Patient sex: M
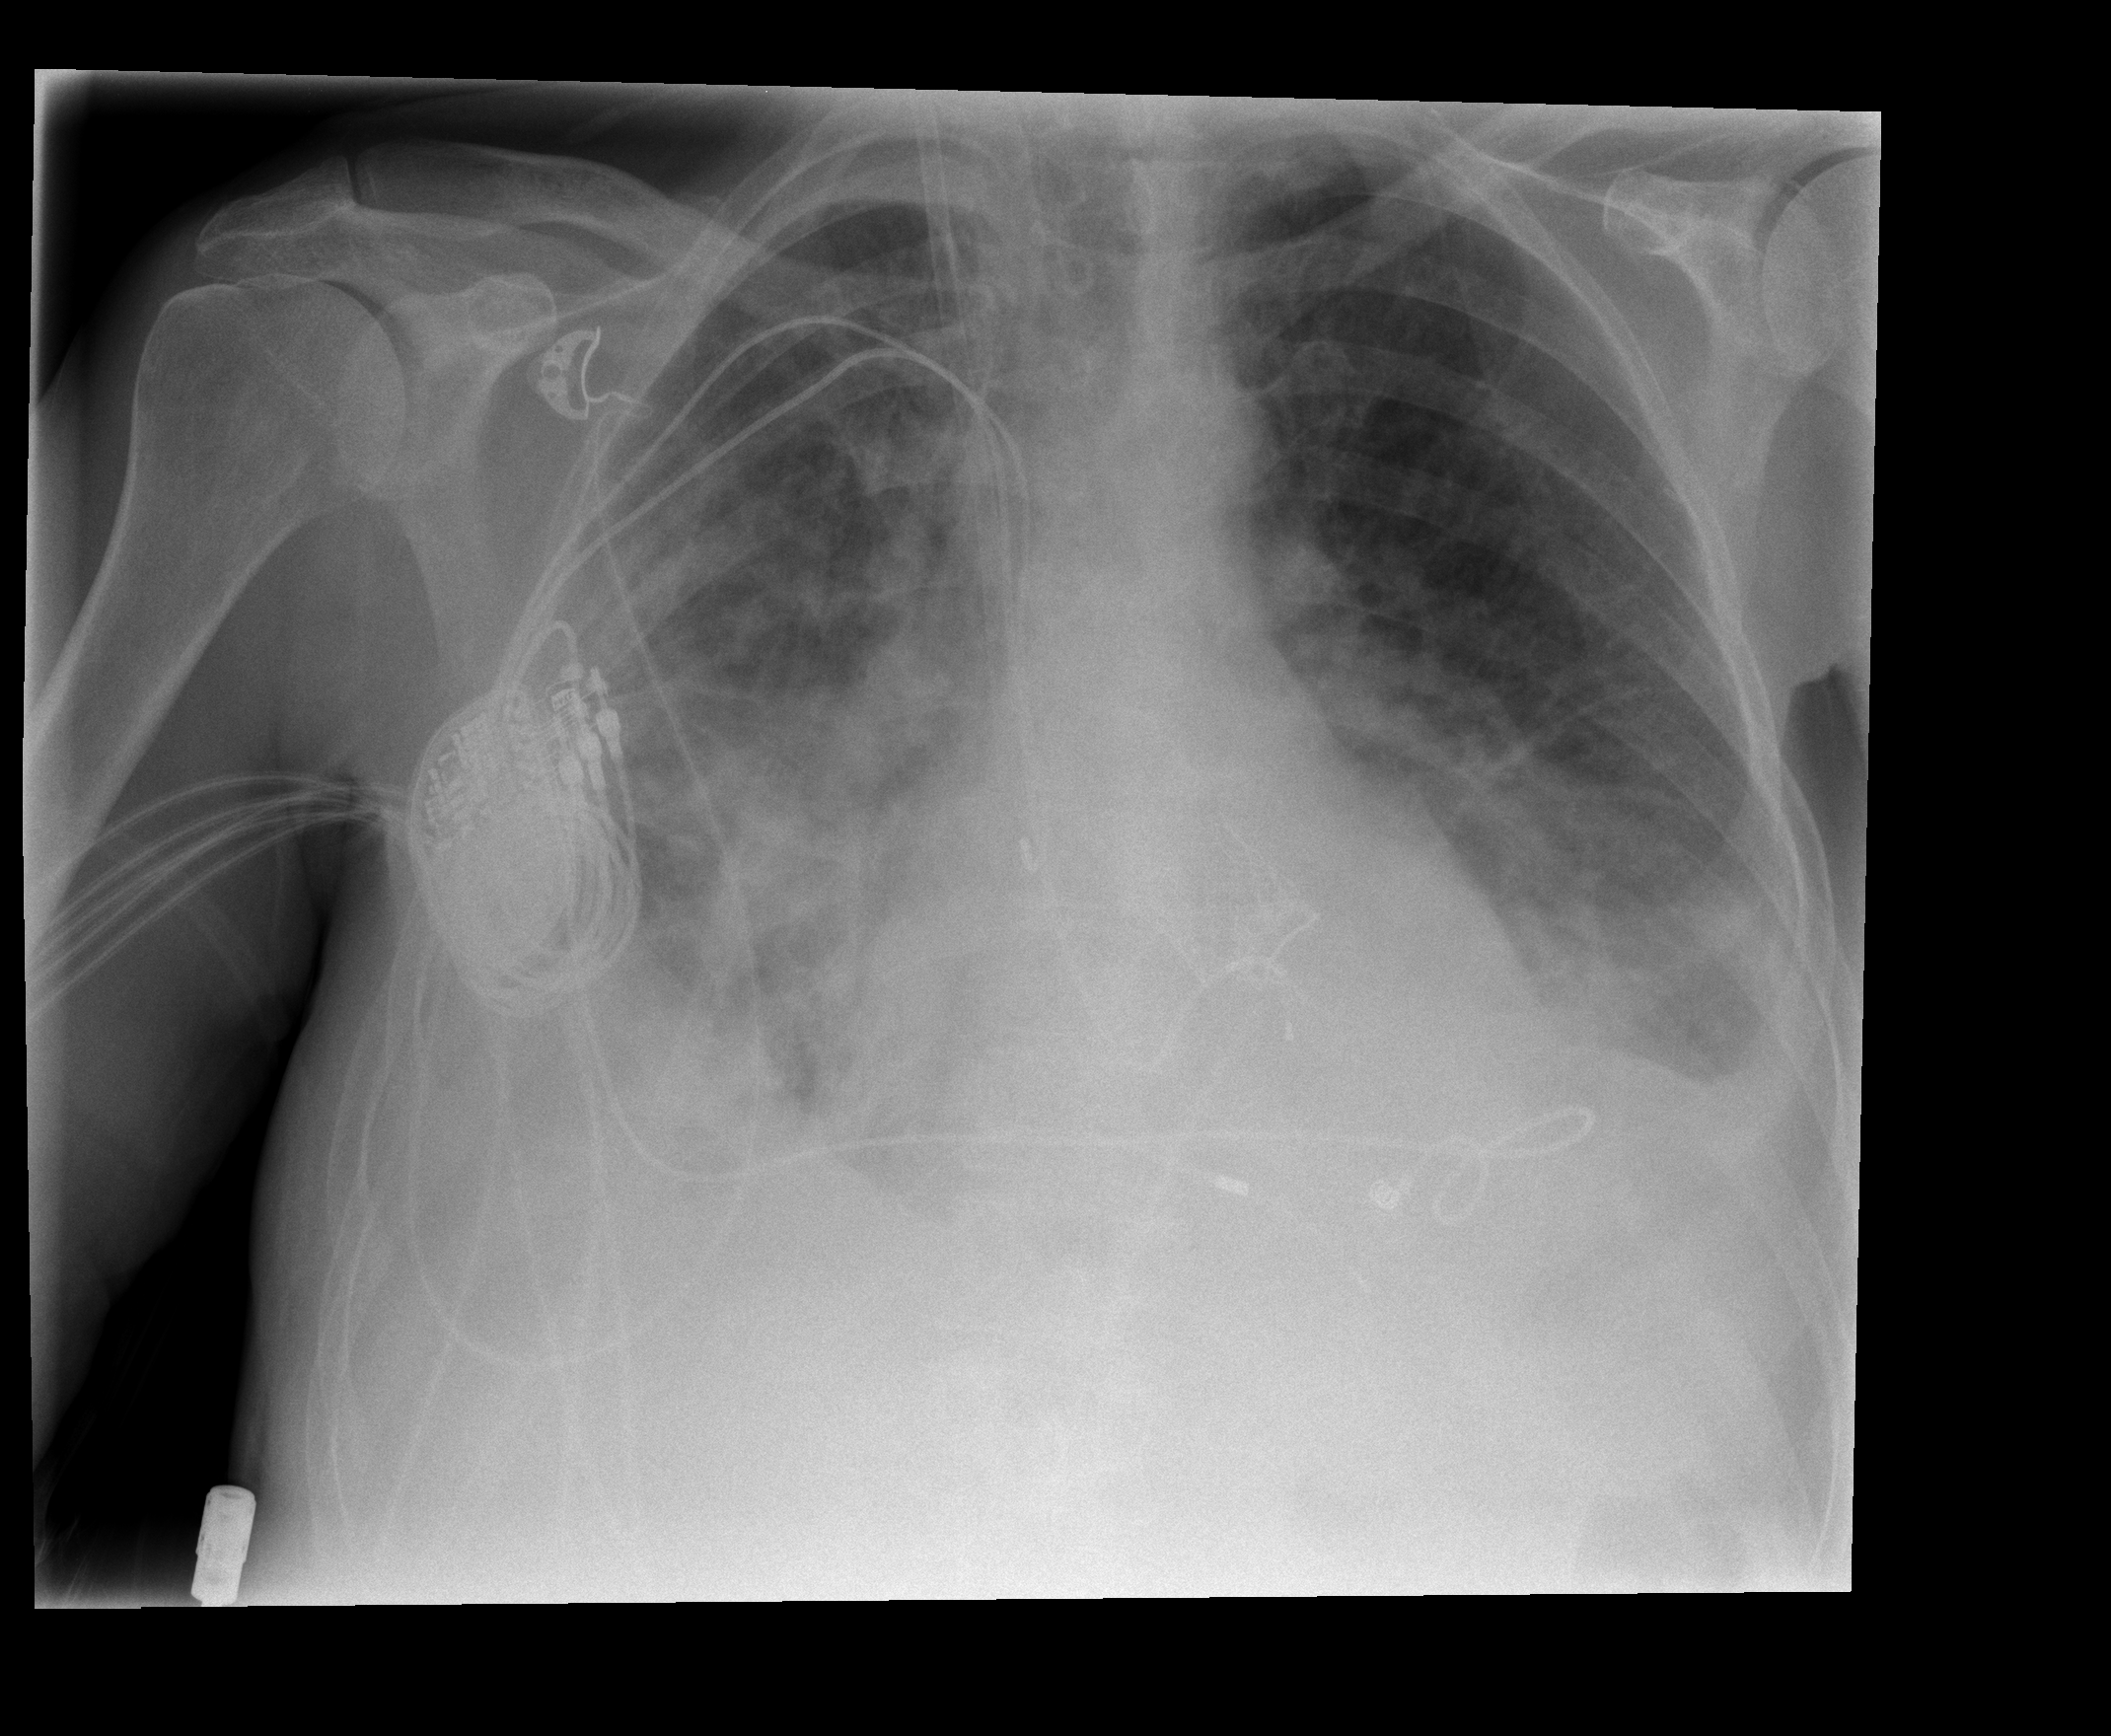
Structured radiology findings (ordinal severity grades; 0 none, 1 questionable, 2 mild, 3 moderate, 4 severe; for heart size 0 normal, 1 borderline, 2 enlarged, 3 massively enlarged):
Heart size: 0
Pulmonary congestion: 3
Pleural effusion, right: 3
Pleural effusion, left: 2
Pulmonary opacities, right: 3
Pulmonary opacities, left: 2
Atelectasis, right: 3
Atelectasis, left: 2